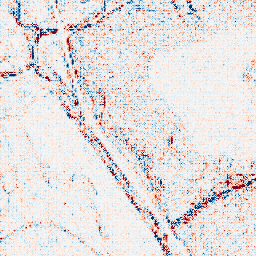
Category: wavelet
Decomposition family: wavelet_dwt
Decomposition parameters: wavelet: db2
level: 1
Upsampling method: bilinear
Upsampling parameters: scale: 8
Upsampling scale: 8